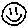
Label: smiley face